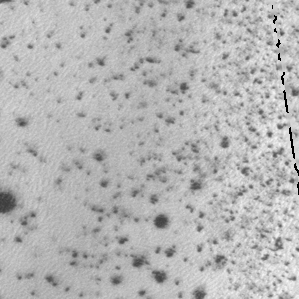
Label: frost